Question: i have just started learning jsp, i came across running Applet from jsp, the code below doesn't seems to work.
'''
<%@ page language="java" contentType="text/html; charset=ISO-8859-1"
pageEncoding="ISO-8859-1"%>
<!DOCTYPE html PUBLIC "-//W3C//DTD HTML 4.01 Transitional//EN" "http://www.w3.org/TR/html4/loose.dtd">
<html>
<head>
<meta http-equiv="Content-Type" content="text/html; charset=ISO-8859-1">
<title>InfoVisual</title>
</head>
<body>
<jsp:plugin type="applet" codebase="WEB-INF/classes" code="DemoApplet.class" width="400" height="400">
<jsp:fallback>
<p>Unable to load applet</p>
</jsp:fallback>
</jsp:plugin>
<input name="btnShow" value="Show" type="submit">
</body>
</html>
'''
My eclipse project structure is like below

I don't know why i can't see the applet running.
Have i placed files in right folders???
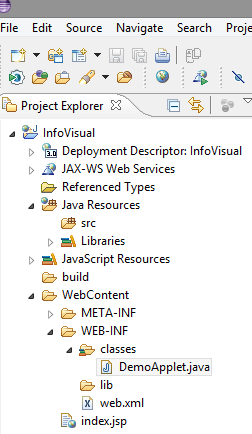
Answer: this code worked perfectly:
'''
<applet code="DemoApplet.class" name="DemoApplet" archive="DemoApplet.jar" width=300 height=300>
</applet>
'''
and here is my project structure:

Thanx for the help :))